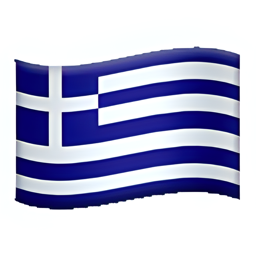
Name: flag for greece
Emoji: 🇬🇷
Group: Flags
Sub-group: country-flag